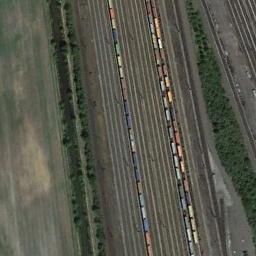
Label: railway